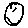
Label: smiley face